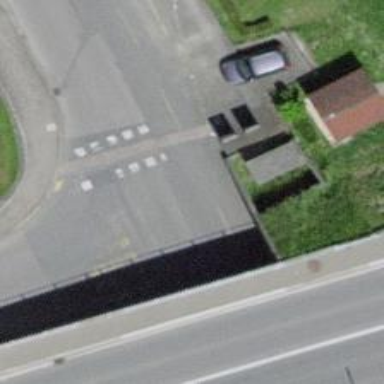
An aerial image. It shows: Residential road with designated cycle lane.